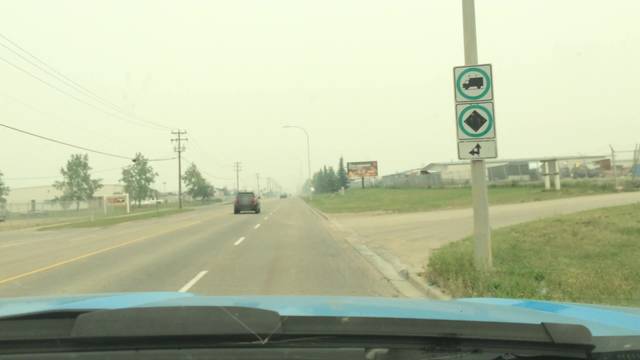
Region: Canada
Coordinates: 51.293, -113.99